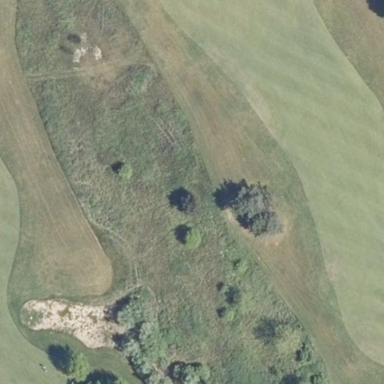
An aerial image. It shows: Golf rough area.